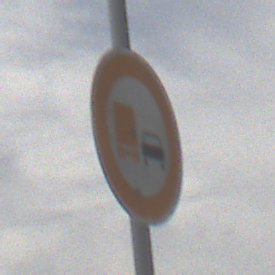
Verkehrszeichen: UeberholverbotKraftfahrzeuge
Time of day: Midday
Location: Outdoor (Nature)
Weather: PartlyCloudy
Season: NotSpecified
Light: Natural